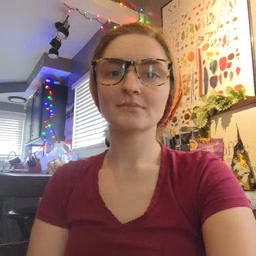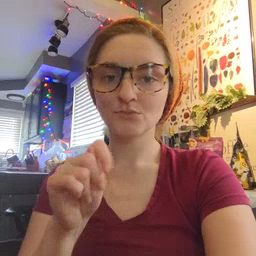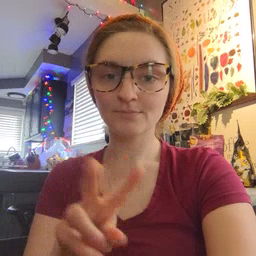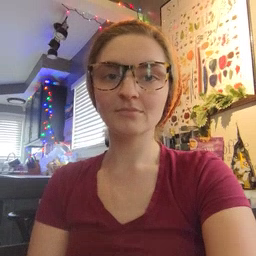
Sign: TV